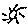
Label: sun